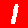
Digit: 1